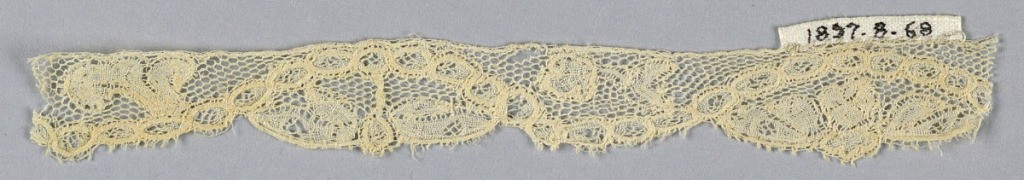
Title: Fragment
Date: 1750–1800
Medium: linen Technique: bobbin lace (Brussels-style)
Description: Narrow fragment with a scalloped border has a serpentine design with interspaced flowers.